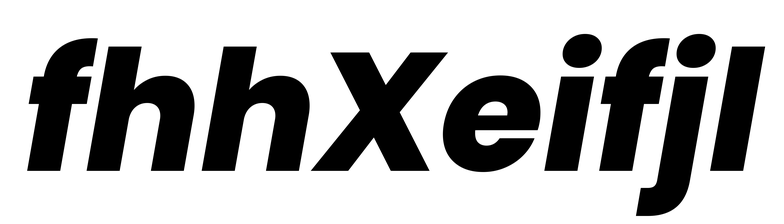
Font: Poppins-ExtraBoldItalic